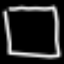
Label: square